Question: This question was asked before but the solutions did not work on my side.
My png for a simple ball looks like this:

I saved it without the white bg and with a transparent bg.
Why is the white showing up in the corners?
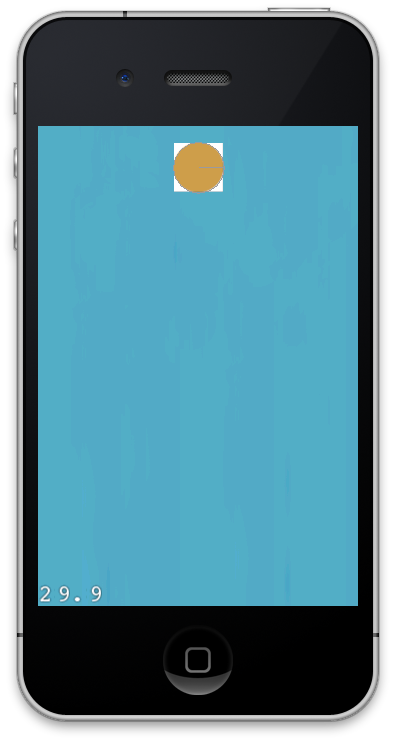
Answer: Check how your are initializing your EAGLView. To support alpha transparency you should use a pixelFormat like 'kEAGLColorFormatRGBA8'. Your code could look like:
'''
EAGLView* glView = [EAGLView viewWithFrame:[window bounds]
pixelFormat:kEAGLColorFormatRGBA8
depthFormat:GL_DEPTH_COMPONENT16_OES
preserveBackbuffer:NO
sharegroup:nil
multiSampling:NO
numberOfSamples:0];
'''
You could try and use this png file instead of your own just to check if it might be a problem related to the png: